Question: I'm trying to create a new Rails app, using Ruby v 3.2.0 and Rails 6.0.2, but I get following error. Anyone know how to solve this problem?
Error image

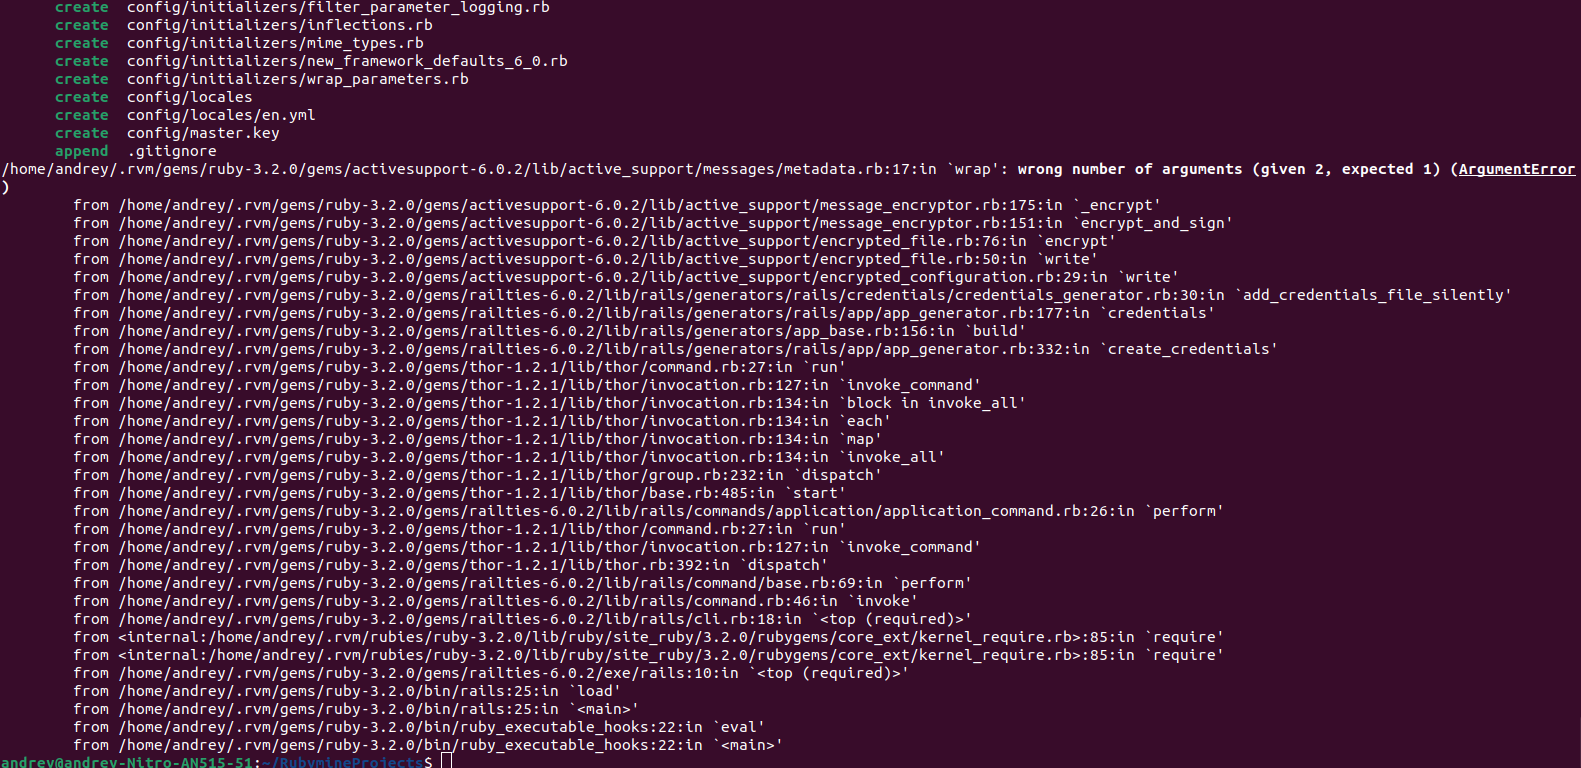
Answer: Ruby on Rails 6.0 was released before Ruby 3.2 existed. Therefore, it is not surprising that Ruby on Rails 6.0 does not support running with Ruby 3.2
According to the <URL>, Ruby on Rails 6.0 should run well on Ruby 2.5-2.7.
I suggest downgrading your Ruby version to the latest 2.7.x version: <URL> was released about two months ago.
But keep in mind that Ruby 2.7 will reach end of life in about two months. Therefore, you might want to consider updating your application to 6.2 or 7.0 soon.